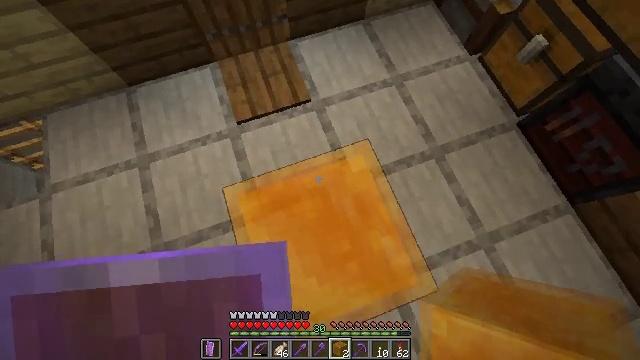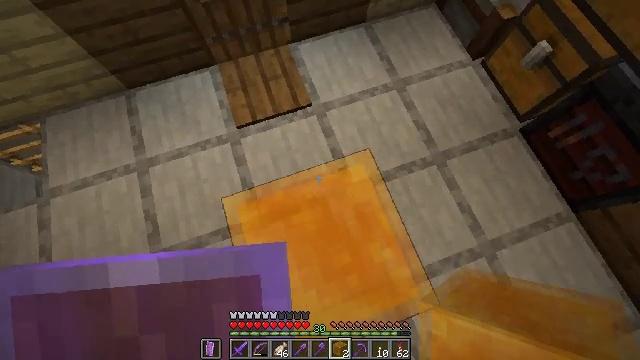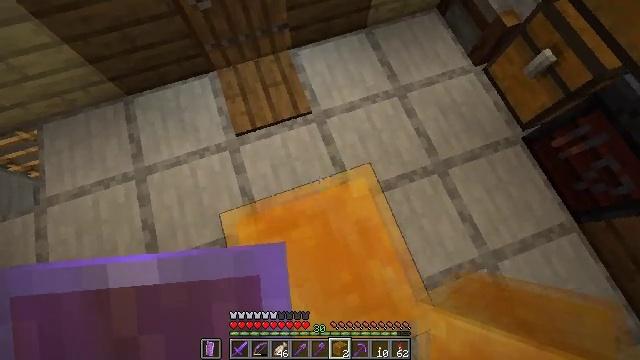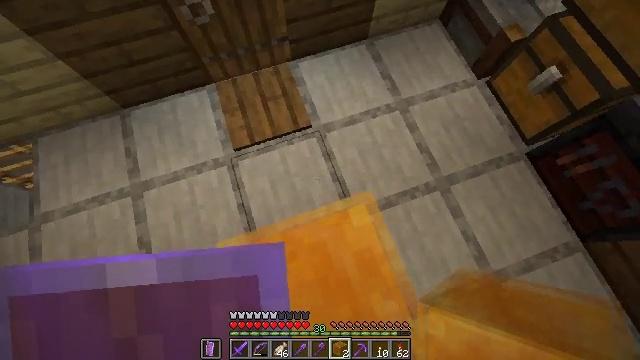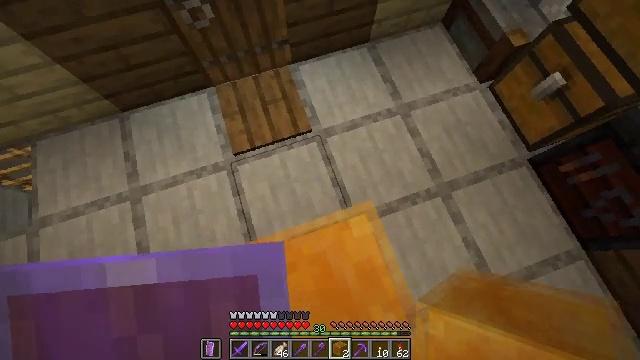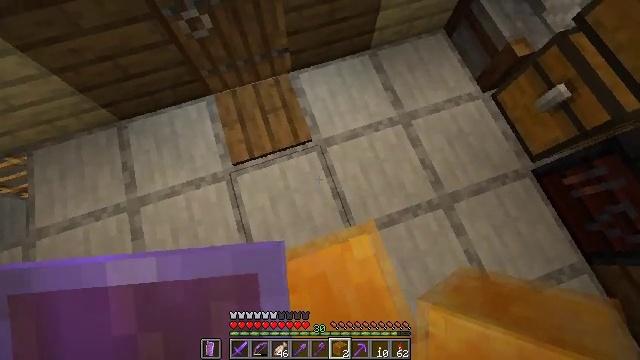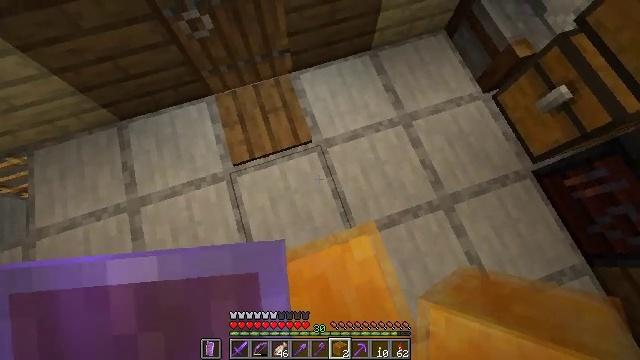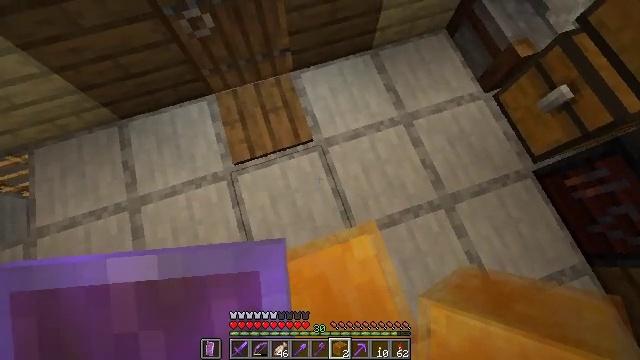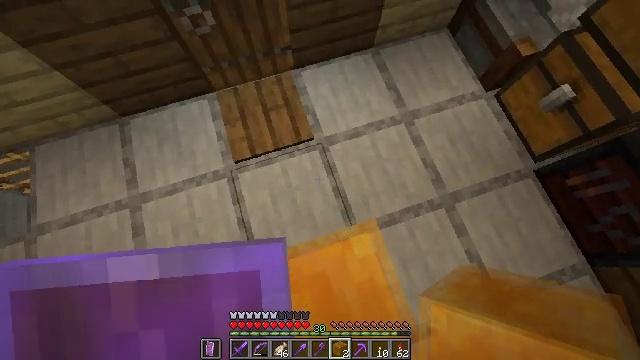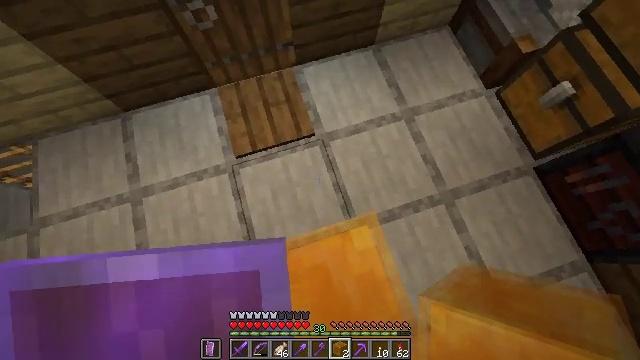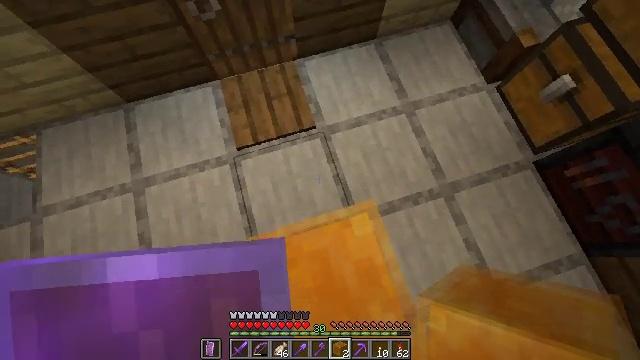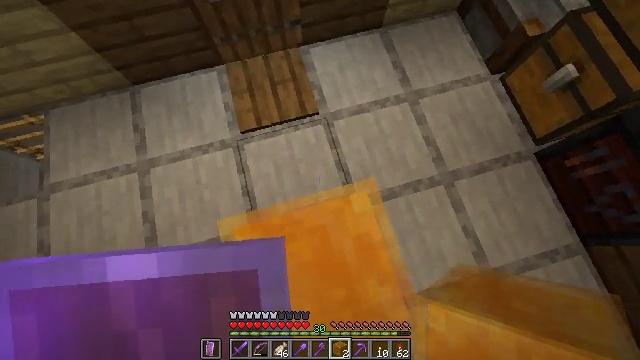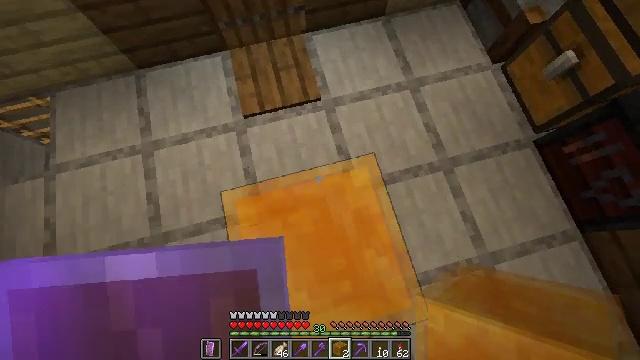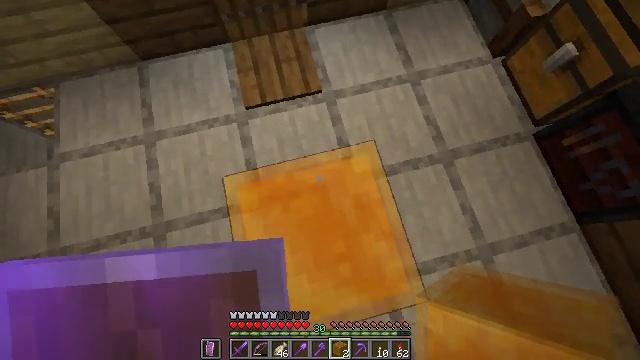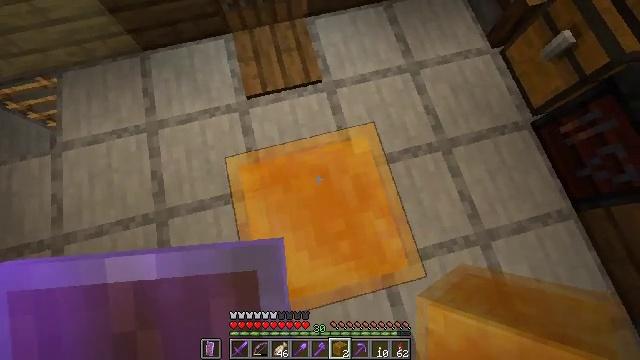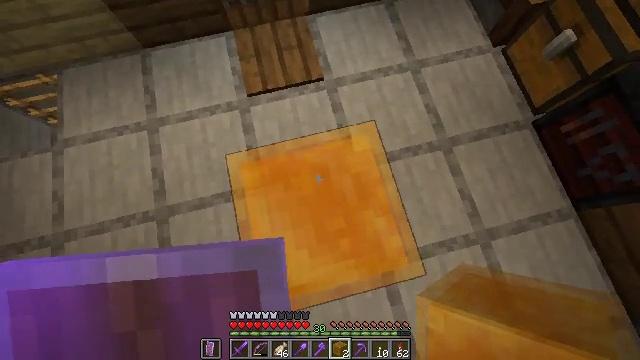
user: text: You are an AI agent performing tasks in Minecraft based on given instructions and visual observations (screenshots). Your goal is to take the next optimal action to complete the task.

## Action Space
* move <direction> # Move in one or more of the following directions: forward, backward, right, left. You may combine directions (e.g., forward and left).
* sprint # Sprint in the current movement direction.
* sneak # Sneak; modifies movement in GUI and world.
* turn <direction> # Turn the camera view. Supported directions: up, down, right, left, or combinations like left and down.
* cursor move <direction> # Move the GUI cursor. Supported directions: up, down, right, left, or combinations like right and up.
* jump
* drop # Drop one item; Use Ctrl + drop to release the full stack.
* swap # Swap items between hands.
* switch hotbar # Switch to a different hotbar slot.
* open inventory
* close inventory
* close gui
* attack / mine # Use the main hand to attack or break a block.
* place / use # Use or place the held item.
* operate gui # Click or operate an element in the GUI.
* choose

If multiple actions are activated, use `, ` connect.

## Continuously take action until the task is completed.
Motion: motion action
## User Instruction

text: mine block honey block
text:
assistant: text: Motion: move forward
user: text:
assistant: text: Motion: move forward
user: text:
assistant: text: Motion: move forward
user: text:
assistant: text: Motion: move forward
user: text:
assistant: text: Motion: no_op
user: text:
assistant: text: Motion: no_op
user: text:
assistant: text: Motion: no_op
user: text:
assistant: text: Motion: no_op
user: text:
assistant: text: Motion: move back
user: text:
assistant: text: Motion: move back
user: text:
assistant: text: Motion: move back, turn left
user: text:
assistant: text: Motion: move back
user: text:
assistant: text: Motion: move back
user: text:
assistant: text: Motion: no_op
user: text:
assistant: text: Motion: no_op
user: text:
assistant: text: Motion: turn left
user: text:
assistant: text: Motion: no_op
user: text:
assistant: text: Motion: no_op
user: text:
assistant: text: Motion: sneak
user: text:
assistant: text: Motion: sneak
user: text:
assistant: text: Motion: sneak
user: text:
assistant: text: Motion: sneak
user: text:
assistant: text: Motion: sneak
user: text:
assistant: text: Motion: sneak
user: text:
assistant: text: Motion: sneak
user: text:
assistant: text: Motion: no_op
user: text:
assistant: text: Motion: no_op
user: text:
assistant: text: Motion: no_op
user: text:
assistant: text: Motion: no_op
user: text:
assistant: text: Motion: jump